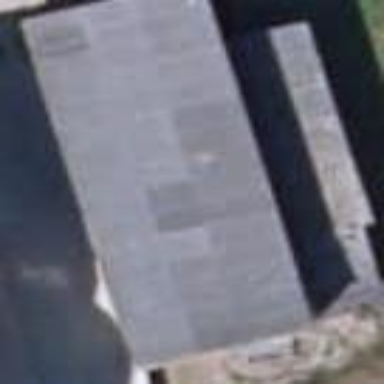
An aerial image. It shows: Shed building.